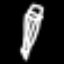
Label: pencil